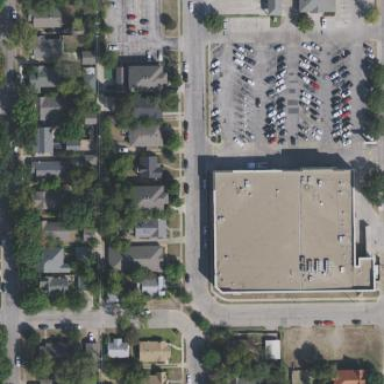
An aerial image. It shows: Retail building housing supermarket.